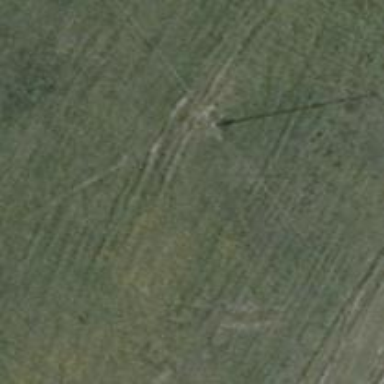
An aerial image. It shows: Minor power line with 3 cables.